Interaction volume radius: 10 \u00c5
Interaction volume height: 20 \u00c5
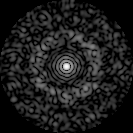
Disorder parameter: 0.844